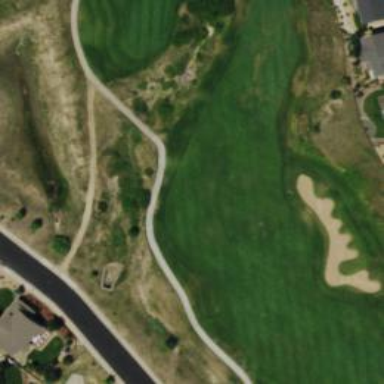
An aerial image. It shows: Well-maintained golf cart path.